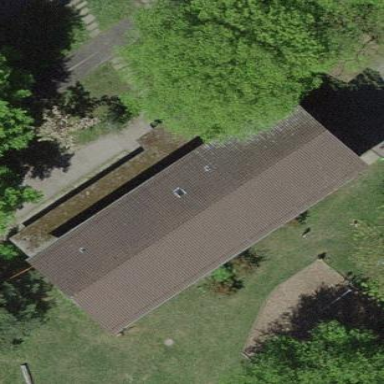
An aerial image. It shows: School building.